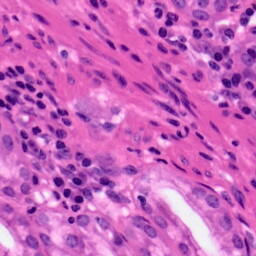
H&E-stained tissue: Pancreatic